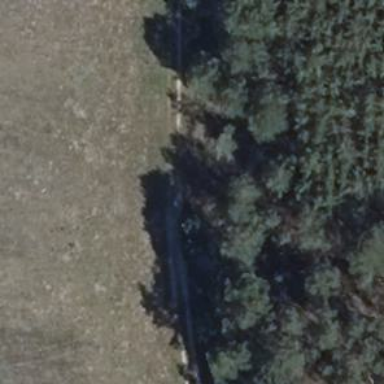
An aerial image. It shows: Track road with grade4 tracktype.